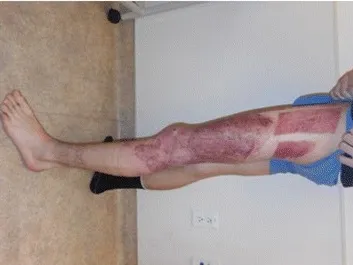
Case 2, postoperative lateral view of the left leg.
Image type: radiology (ct)